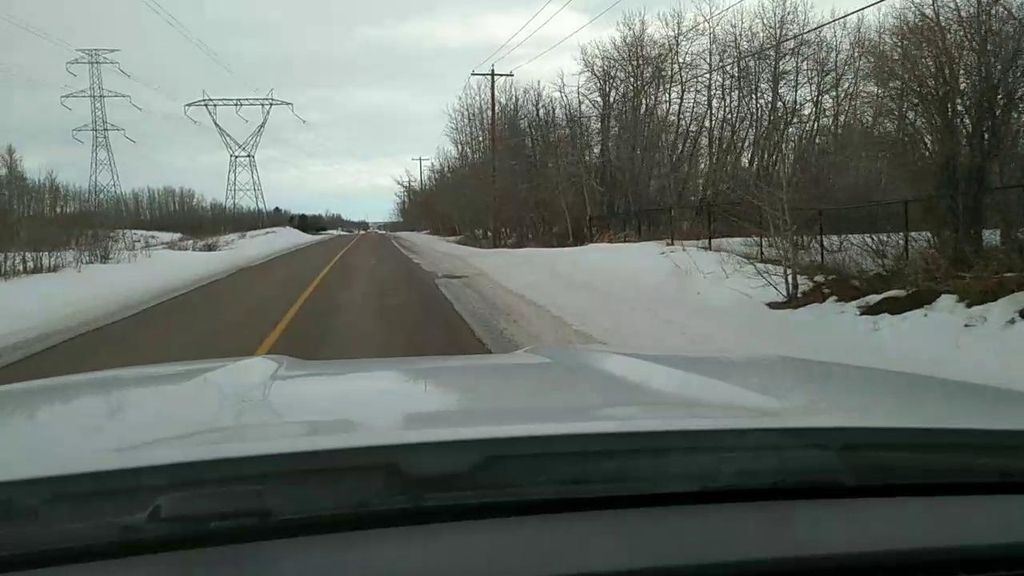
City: calgary